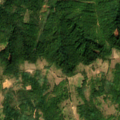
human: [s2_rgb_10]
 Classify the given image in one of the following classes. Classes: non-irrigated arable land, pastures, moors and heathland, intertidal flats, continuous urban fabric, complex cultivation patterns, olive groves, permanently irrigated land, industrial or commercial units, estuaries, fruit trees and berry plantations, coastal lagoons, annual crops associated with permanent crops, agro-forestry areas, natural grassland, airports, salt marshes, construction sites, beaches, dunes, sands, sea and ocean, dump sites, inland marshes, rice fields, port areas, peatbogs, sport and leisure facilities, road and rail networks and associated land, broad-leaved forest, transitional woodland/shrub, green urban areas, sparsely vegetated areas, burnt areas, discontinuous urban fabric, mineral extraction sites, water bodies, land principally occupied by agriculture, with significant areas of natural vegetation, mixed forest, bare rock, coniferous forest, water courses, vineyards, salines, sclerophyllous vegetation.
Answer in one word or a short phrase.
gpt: land principally occupied by agriculture, with significant areas of natural vegetation, broad-leaved forest, transitional woodland/shrub